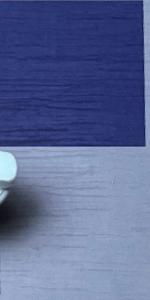
Label: Empty